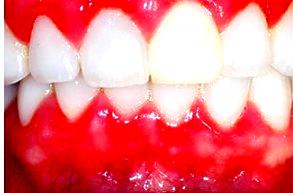
Condition: Gingivitis